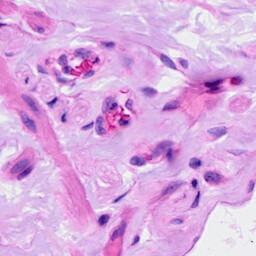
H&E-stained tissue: Ovarian